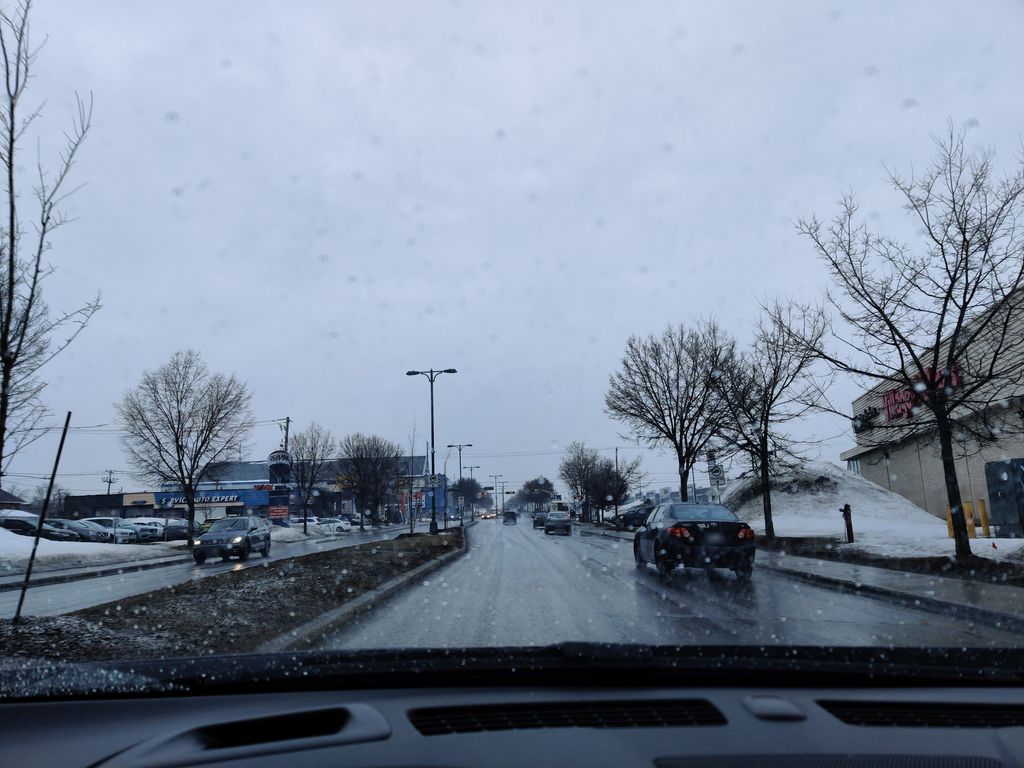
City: montreal